Aerial crown-view tile of a tropical tree (Barro Colorado Island, Panama), acquired 20241014:
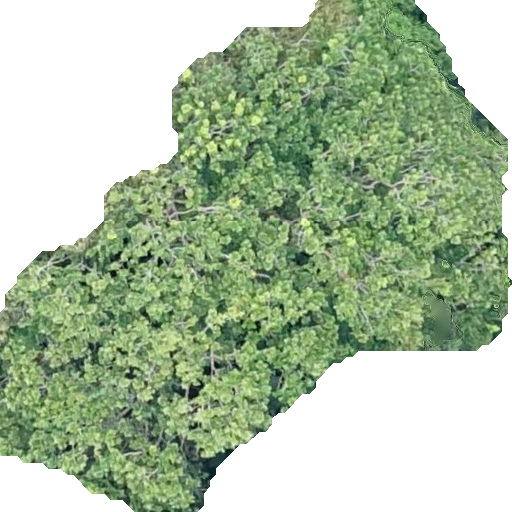
Species: Anacardium excelsum
GBIF accepted scientific name: Anacardium excelsum
Crown area: 262.038 m²